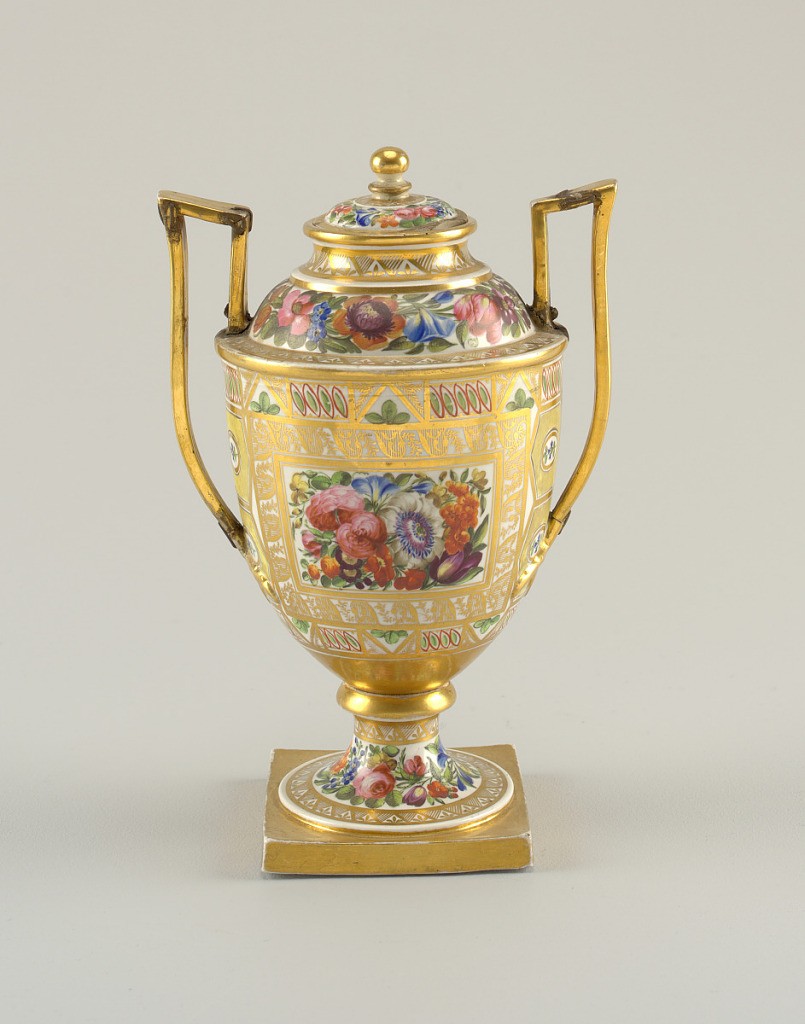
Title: Pair of Urns
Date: ca. 1795
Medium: porcelain, vitreous enamel, gold
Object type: urns
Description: Semi-ovoid, with domed top, raised strap handles and square base. Geometric design on body with square reserve on front, containing flowers. Floral bands about foot, foot bolted to body, top and cover. Gilding throughout.